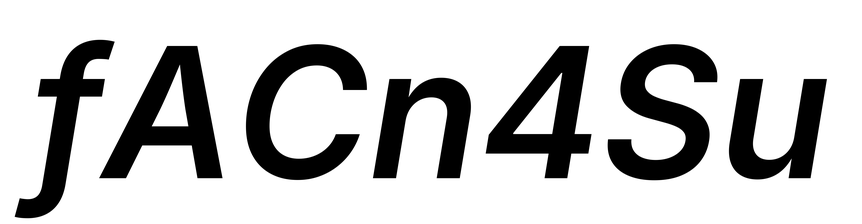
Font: Inter-Italic_SemiBold_Italic